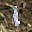
Label: 1